Question: When I ran the command:
'''
for row1 in soup.find_all('p',class_ = " cons mainText truncateThis wrapToggleStr"):
print row1
'''
Output:

When I ran the command:
'''
for row1 in soup.find_all('p',class_ = " cons mainText truncateThis wrapToggleStr"):
print row1.text
'''
Output:
> At Hyderabad, IDC you have to stay late most of the time if you have to get work done on time....
No growthMostly Verification workNot so good top management
I want it like this:
> At Hyderabad, IDC you have to stay late most of the time if you have to get work done on time....No growthMostly Verification workNot so good top management
Please help me to get the output I want using BeautifulSoup.
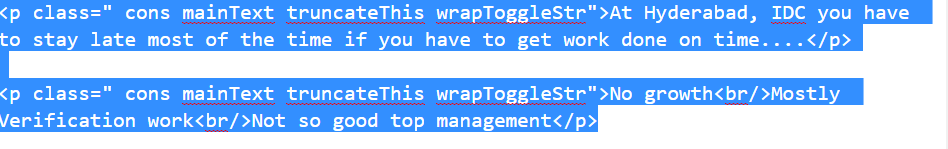
Answer: You could try this:
'''
row1 = soup.find_all(attrs={"class_" : " cons mainText truncateThis wrapToggleStr"})
print row1[0].text #print the first p text
for text in [ x for x in row1[1].contents if getattr(x, 'name', None) != 'br']:
print text #print the second p text
'''
Output:
> At Hyderabad, IDC you have to stay late most of the time if you have to get work done on timeNo growthMostly Verification workNot so good top management
'row1[1].contents' will give you:
'''
[u'No growth',
<br/>,
u'Mostly Verification work',
<br/>,
u'Not so good top management']
'''
Then you can filter out the text with condition 'getattr(x, 'name', None) != 'br'':
'''
[u'No growth', u'Mostly Verification work', u'Not so good top management']
'''